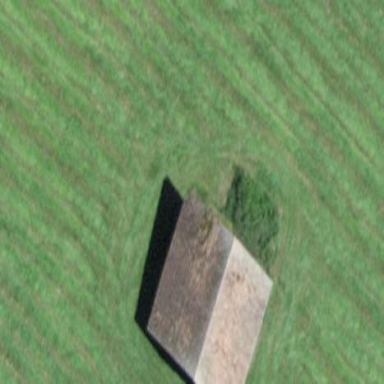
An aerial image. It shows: Rural barn.